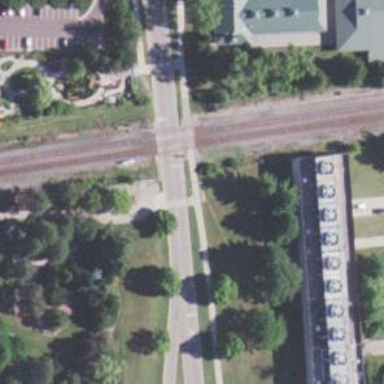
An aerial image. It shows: Railway crossing.